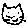
Label: cat